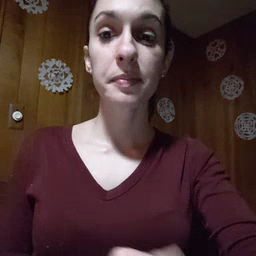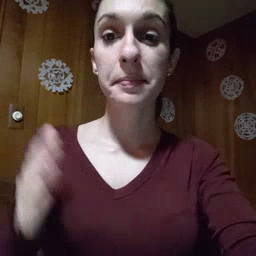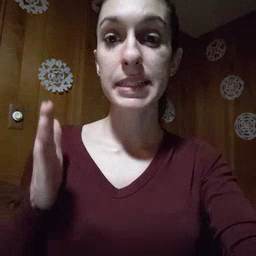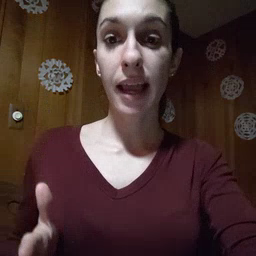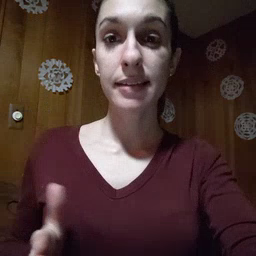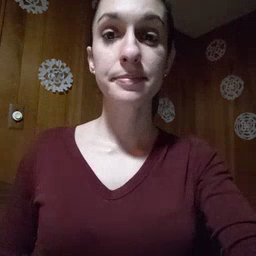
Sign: beside